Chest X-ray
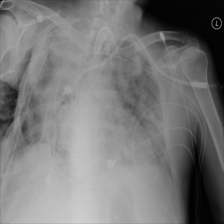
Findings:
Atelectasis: negative
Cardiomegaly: negative
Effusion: negative
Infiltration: positive
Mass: negative
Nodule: negative
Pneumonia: negative
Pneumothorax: positive
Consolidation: negative
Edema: negative
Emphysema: negative
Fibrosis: negative
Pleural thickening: negative
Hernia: negative